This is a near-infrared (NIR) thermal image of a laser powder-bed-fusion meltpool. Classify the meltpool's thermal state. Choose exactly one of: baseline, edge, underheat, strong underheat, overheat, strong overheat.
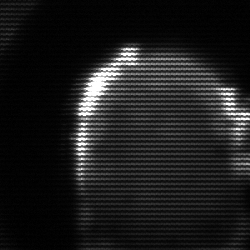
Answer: baseline